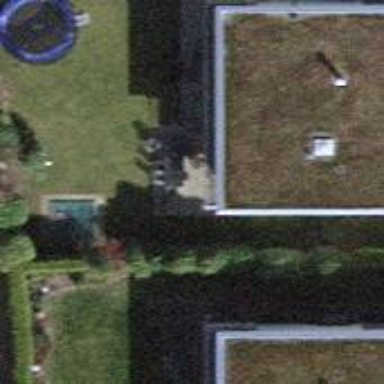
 designed for leisure activities on land."